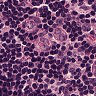
Metastatic tissue present: no